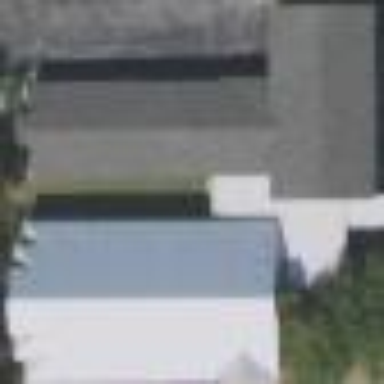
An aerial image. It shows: Beautiful church building.